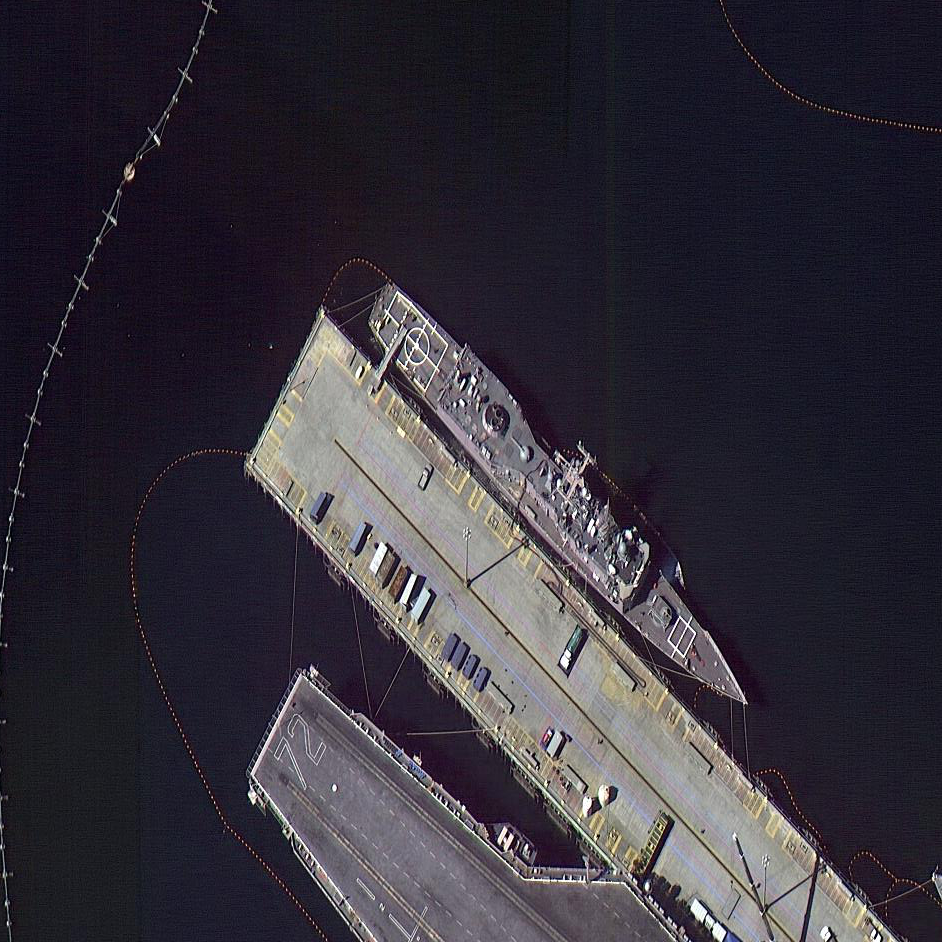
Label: cruiser